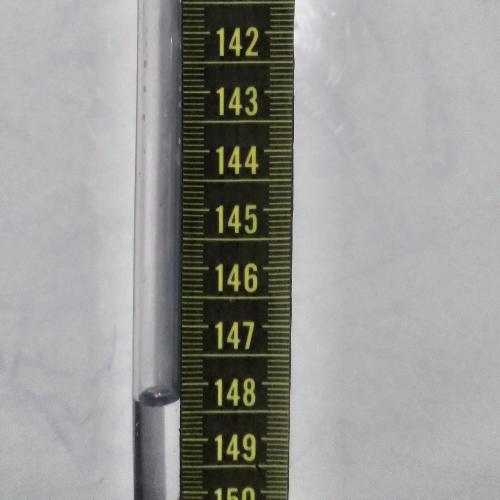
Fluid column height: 148.3 cm